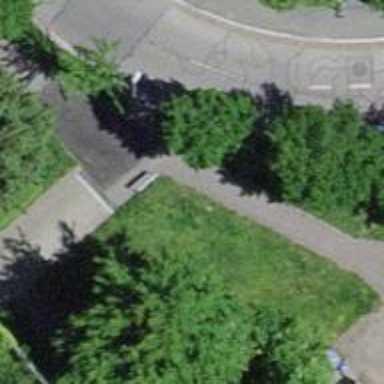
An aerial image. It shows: Road with steps.